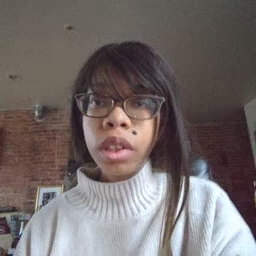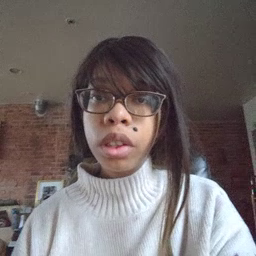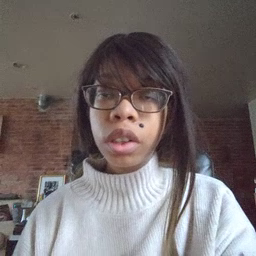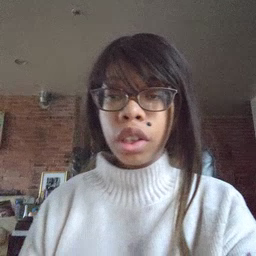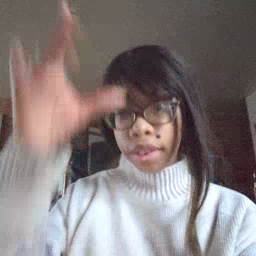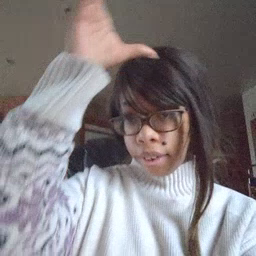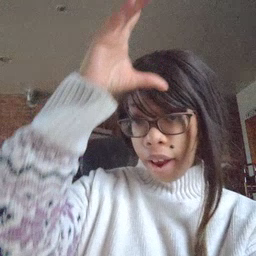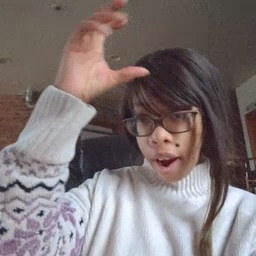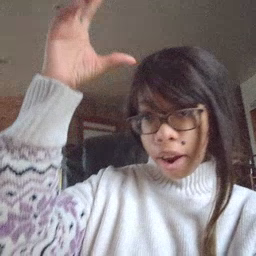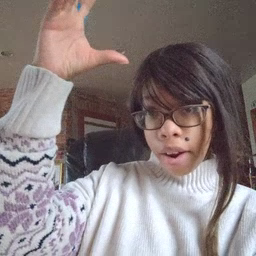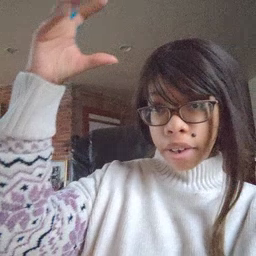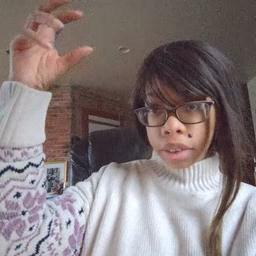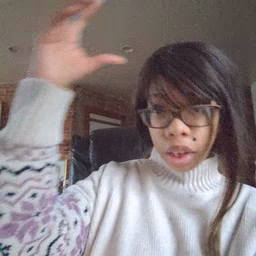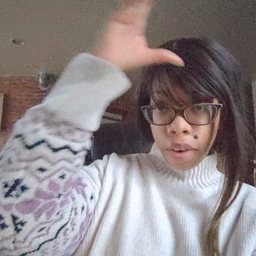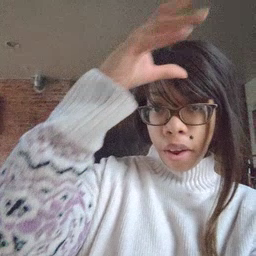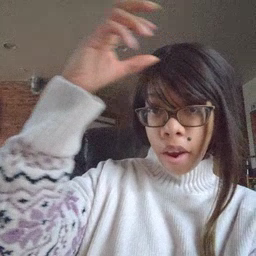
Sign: cloud